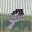
Label: 9